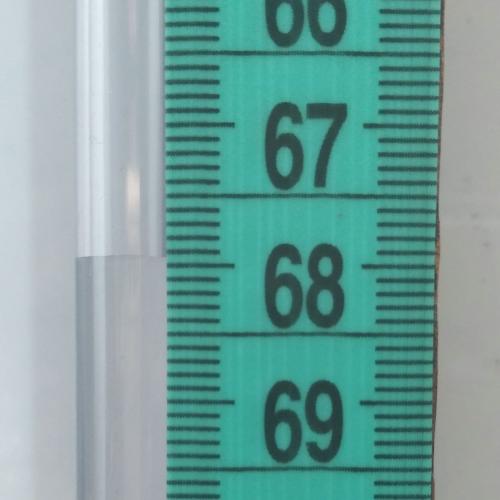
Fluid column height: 67.9 cm